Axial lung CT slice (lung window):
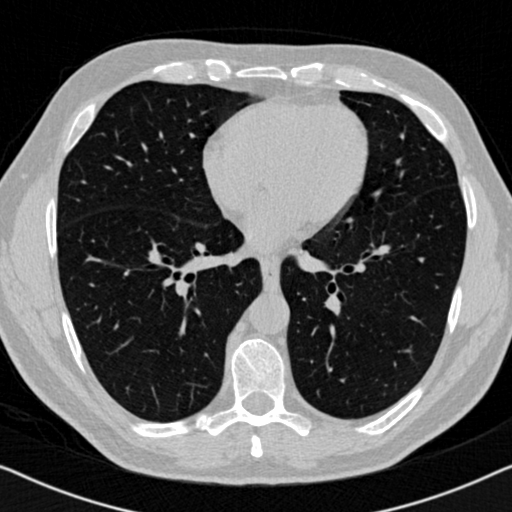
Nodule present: no